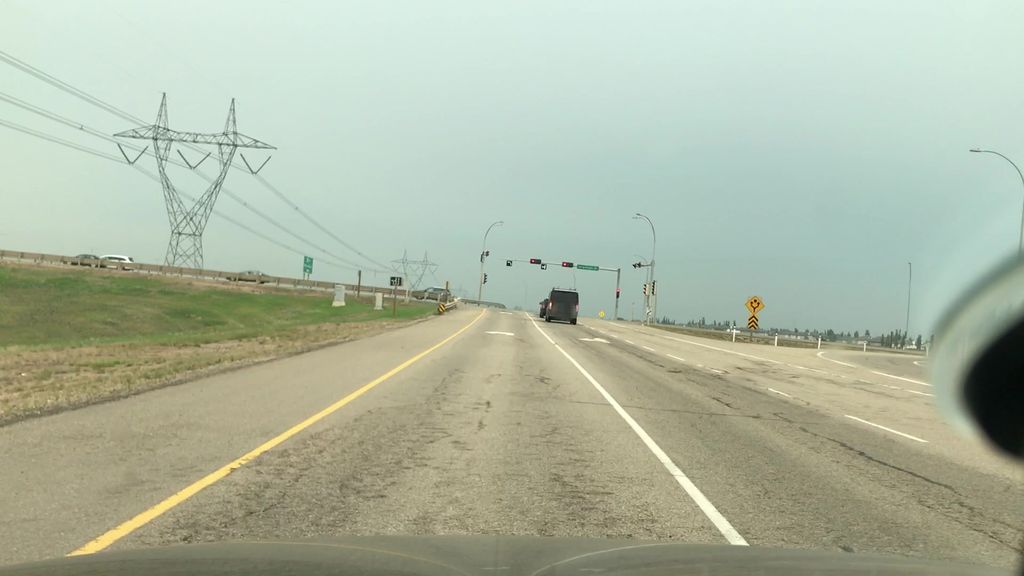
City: edmonton